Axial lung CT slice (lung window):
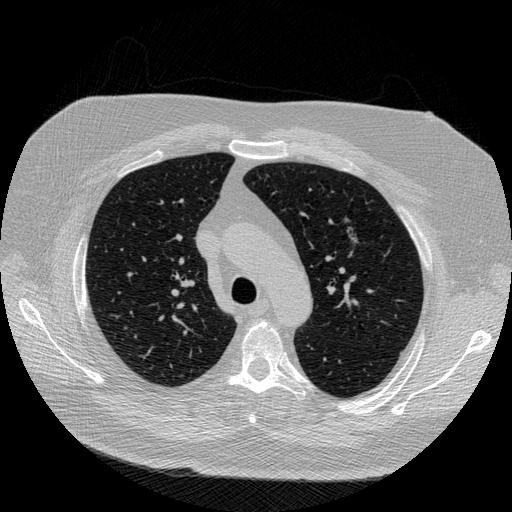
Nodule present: yes
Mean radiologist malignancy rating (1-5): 5